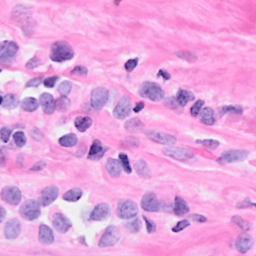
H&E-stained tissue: Breast